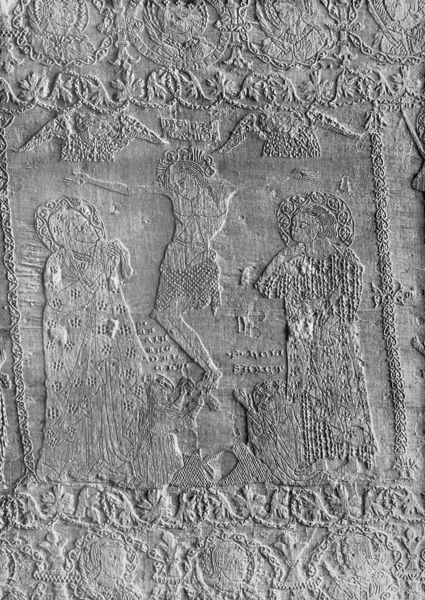
Titel: Altarvorhang; Il lenzuolo della Beata Benvenuta Bojani, Friaul
Institution: Cividale, Museum
Schlagwörter: gruppe, weiss, tuch, muster, johannes, trauer, stoff, borte, ranken, relief, schrift, ornamente, kreuz, strahlen, weinen, text, heiligenschein, nimbus, christus, jesus, kreuzigung, flehen, umhänge, textil, maria, medaillons